Field crop: maize
Growth stage: 2
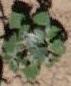
Species: chenopodium